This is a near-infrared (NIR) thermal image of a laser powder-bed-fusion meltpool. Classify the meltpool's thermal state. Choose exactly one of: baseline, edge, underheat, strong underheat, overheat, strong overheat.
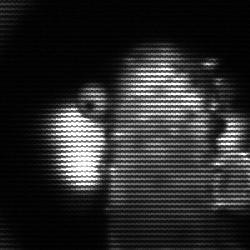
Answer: strong underheat